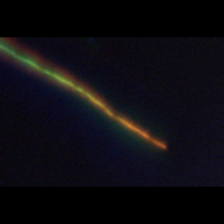
Taxon: Psuedo-nitzschia
Group: Diatoms